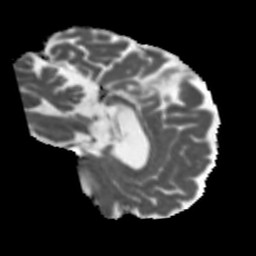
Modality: MD
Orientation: sagittal
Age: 46
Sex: male
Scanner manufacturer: siemens
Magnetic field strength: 3 T
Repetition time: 5.47 s
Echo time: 0.0854 s